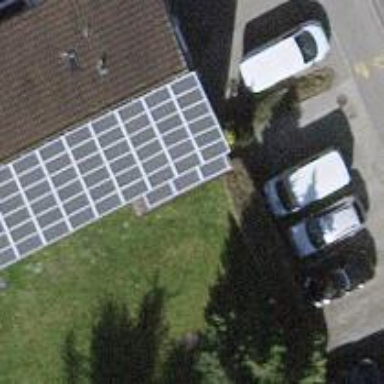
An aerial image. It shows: Solar power generator using photovoltaic method with solar photovoltaic panel types.